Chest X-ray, AP view. Patient: 64 years old, sex M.
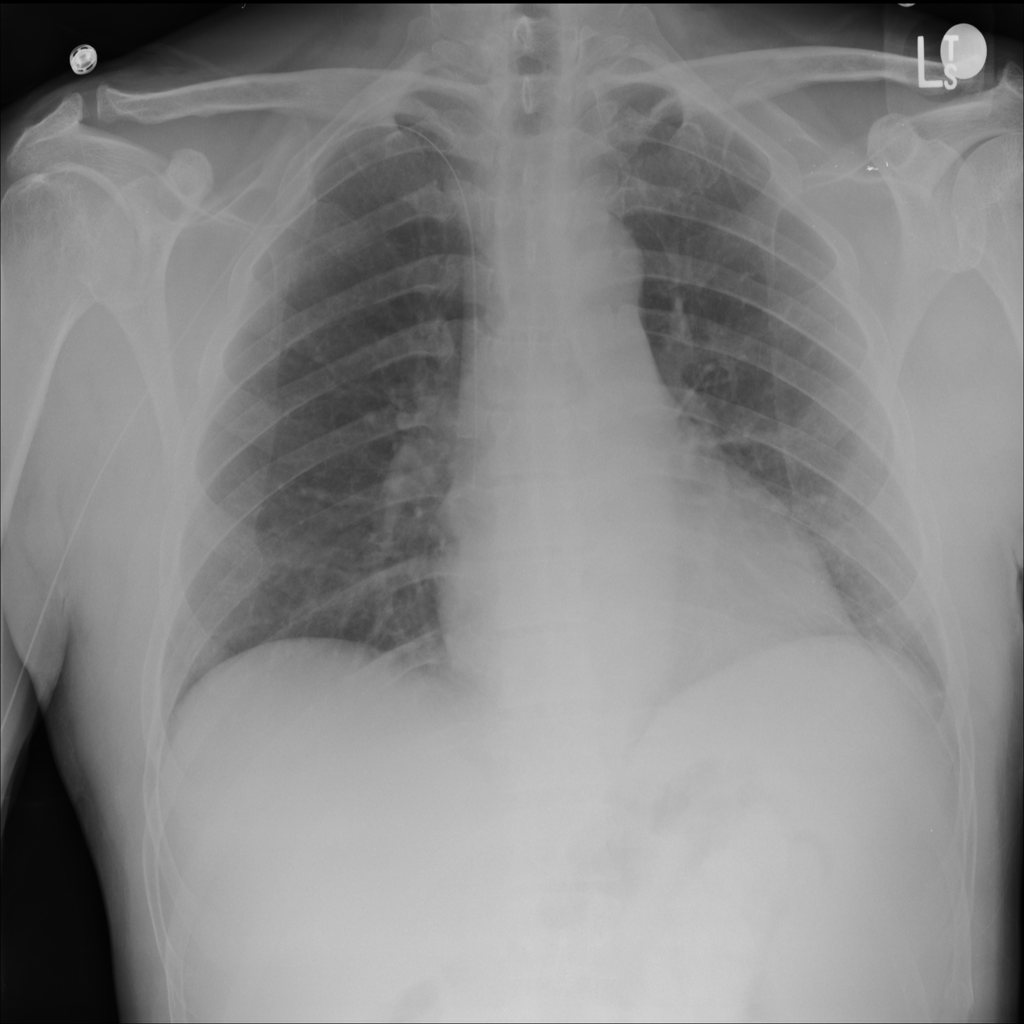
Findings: No Finding